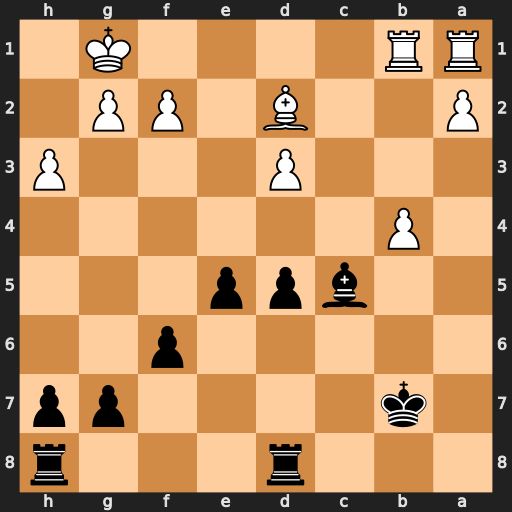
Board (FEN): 3r3r/1k4pp/5p2/2bpp3/1P6/3P3P/P2B1PP1/RR4K1
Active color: b
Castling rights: -
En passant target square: -
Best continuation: Bd4 a4 Bxa1